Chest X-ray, PA view. Patient: 33 years old, sex F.
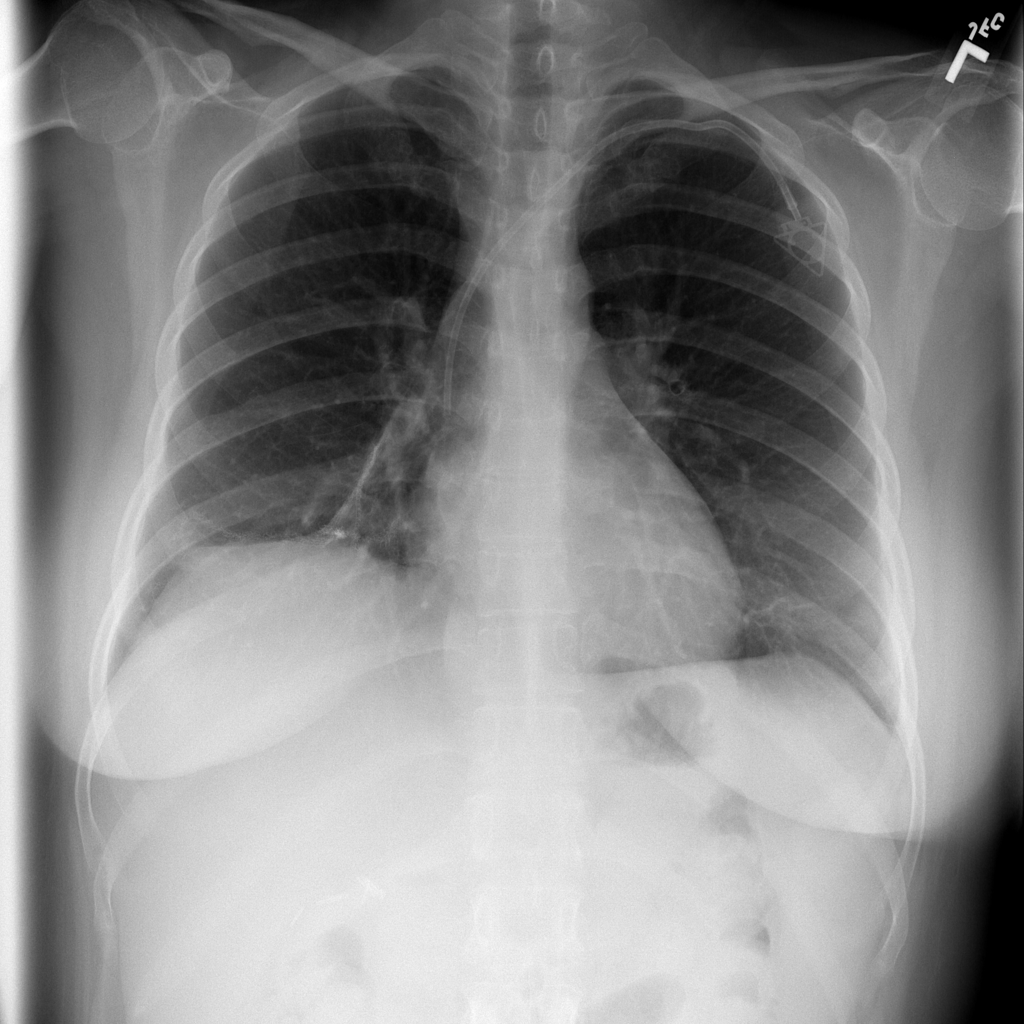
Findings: No Finding